Field crop: tomato
Growth stage: 1
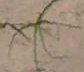
Species: cyperus